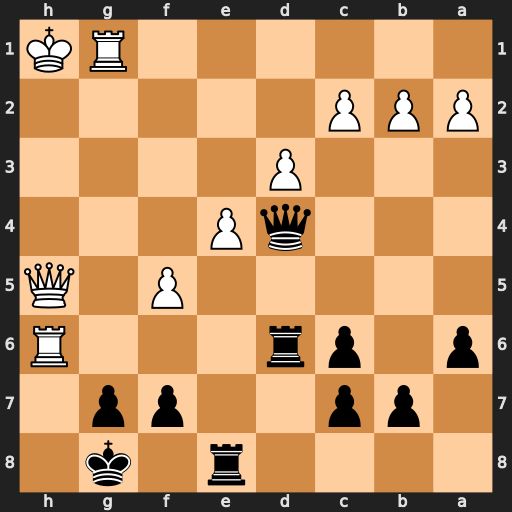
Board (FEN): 4r1k1/1pp2pp1/p1pr3R/5P1Q/3qP3/3P4/PPP5/6RK
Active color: b
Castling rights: -
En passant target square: -
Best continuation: Rxh6 Qxh6 Qxg1+ Kxg1 gxh6